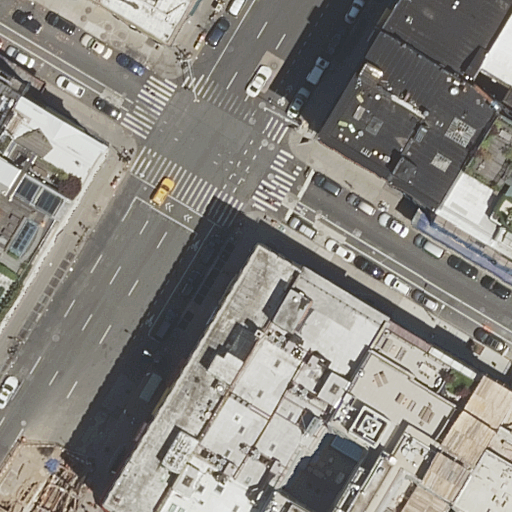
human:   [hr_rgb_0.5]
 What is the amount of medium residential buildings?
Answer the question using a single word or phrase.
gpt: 3

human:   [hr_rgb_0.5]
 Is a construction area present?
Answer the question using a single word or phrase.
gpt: no

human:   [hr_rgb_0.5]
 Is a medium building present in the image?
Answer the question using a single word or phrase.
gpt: yes

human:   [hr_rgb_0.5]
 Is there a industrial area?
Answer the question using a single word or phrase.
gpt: no

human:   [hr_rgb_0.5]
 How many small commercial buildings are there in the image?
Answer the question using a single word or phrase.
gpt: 0

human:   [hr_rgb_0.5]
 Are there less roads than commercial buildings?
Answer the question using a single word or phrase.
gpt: no

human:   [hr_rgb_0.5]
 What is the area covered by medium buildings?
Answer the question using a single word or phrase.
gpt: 800m2

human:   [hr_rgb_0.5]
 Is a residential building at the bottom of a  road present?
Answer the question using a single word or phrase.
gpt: yes

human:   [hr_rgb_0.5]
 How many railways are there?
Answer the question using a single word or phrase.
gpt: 0

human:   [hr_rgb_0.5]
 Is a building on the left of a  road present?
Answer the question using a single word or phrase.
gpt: yes

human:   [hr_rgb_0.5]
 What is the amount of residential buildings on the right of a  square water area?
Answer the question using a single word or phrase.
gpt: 0

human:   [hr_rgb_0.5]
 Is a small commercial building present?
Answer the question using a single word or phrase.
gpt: no

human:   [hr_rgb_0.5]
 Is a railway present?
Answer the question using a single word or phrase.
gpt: no

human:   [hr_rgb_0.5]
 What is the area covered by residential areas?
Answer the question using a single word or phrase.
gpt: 0m2

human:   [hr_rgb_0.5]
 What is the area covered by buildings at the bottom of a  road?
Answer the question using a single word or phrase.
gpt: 3442m2

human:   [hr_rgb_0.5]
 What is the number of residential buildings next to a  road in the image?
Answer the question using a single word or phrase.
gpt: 10

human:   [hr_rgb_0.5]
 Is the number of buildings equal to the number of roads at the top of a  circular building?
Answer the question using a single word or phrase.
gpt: no

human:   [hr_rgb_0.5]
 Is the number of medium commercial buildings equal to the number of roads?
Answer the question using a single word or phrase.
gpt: no

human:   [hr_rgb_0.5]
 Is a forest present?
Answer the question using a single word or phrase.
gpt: no

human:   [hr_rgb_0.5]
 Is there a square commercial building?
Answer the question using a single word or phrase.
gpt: no

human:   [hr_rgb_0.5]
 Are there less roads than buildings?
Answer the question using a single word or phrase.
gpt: yes

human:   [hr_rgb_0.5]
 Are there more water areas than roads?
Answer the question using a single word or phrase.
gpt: no

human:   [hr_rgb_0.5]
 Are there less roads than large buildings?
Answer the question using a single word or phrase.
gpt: yes

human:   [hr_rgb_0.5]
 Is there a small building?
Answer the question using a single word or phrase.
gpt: yes

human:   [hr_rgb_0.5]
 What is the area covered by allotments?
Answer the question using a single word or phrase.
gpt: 0m2

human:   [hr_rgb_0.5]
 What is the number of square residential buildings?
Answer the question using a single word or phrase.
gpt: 0

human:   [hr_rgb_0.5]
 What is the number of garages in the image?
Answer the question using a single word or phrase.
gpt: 0

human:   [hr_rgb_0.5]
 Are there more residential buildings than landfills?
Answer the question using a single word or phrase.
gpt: yes

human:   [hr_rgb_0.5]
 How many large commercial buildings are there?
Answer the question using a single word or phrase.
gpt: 0

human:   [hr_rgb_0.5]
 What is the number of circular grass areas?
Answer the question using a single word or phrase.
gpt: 0

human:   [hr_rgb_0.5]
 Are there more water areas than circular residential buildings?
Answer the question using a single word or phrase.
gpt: no

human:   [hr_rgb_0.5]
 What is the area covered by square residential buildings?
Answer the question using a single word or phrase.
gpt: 0m2

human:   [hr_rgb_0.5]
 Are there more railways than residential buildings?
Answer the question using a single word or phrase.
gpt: no

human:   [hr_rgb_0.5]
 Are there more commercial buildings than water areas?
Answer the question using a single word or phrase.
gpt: no

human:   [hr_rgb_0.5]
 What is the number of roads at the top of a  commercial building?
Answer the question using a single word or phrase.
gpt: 0

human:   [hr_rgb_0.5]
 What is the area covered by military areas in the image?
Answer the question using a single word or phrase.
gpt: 0m2